Field crop: maize
Growth stage: 2
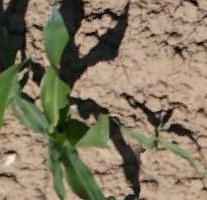
Species: maize